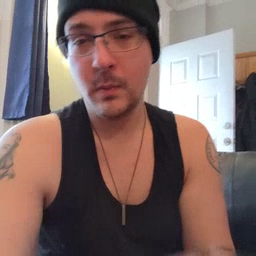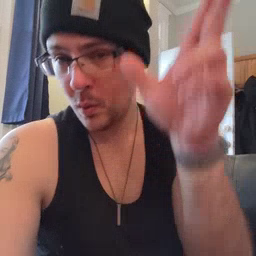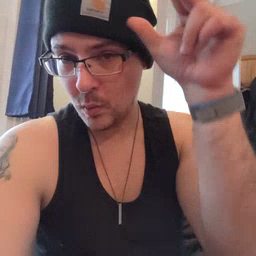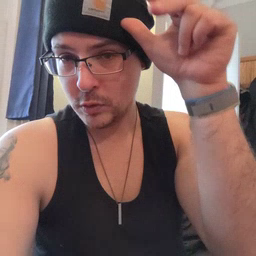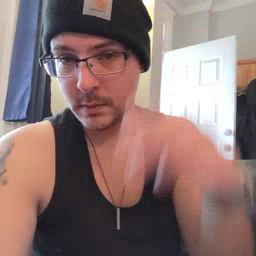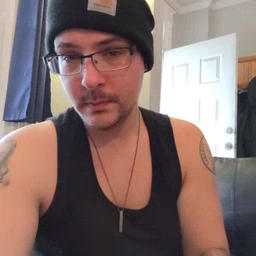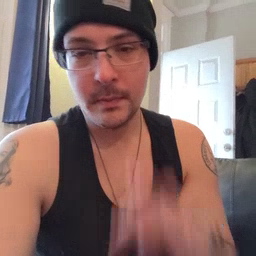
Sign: horse